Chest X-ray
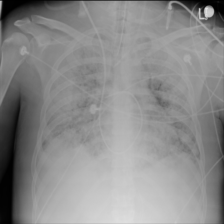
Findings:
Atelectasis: negative
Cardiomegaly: negative
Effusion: negative
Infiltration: negative
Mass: negative
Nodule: negative
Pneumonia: negative
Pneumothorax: negative
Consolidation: negative
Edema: negative
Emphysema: negative
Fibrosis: negative
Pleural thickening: negative
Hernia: negative